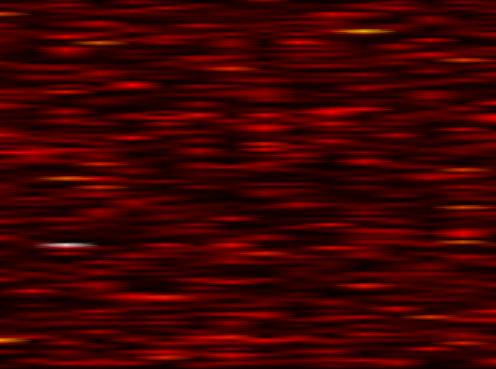
Label: UFMC